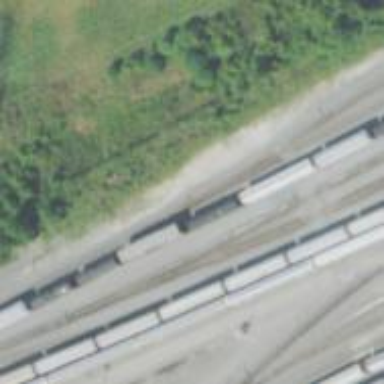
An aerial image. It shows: Railway siding for service.